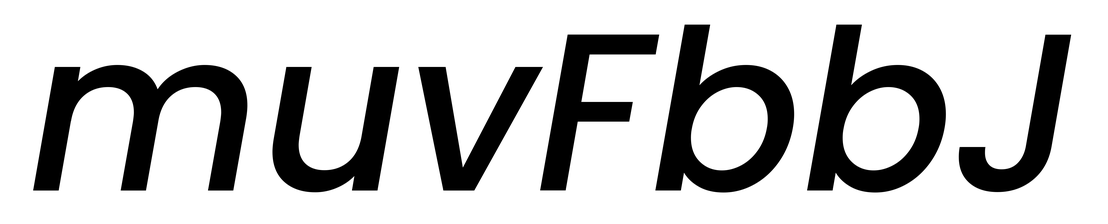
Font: Poppins-MediumItalic